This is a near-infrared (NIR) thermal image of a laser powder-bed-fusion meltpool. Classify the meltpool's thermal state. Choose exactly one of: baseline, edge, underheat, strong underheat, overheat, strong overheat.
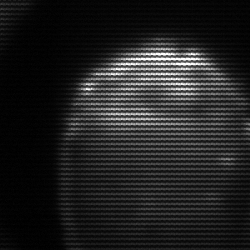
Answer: edge